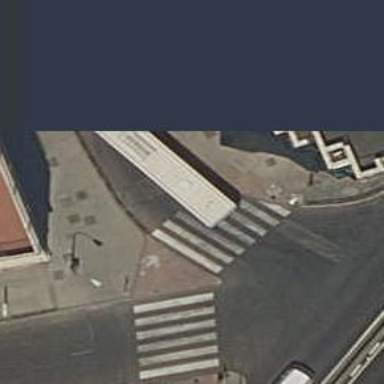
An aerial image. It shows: Marked road crossing.